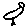
Label: bird